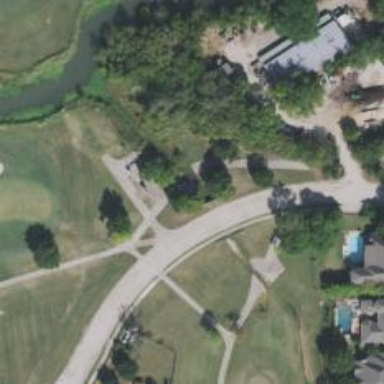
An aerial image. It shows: Pathway for golfing.